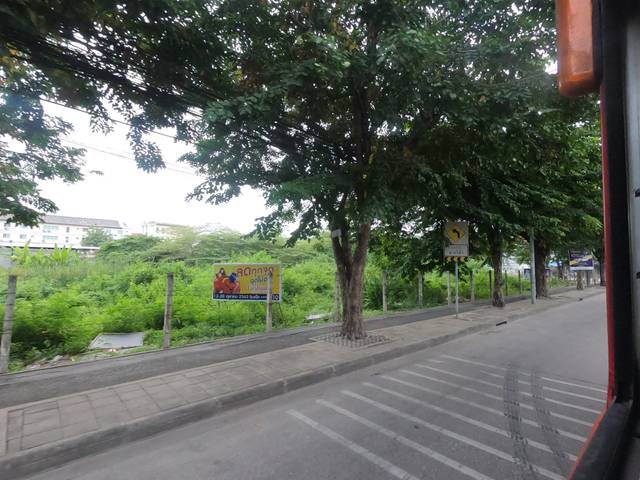
Region: Thailand
Coordinates: 13.824, 100.609